Question: I want to make a calculator web app.
I'm using display: flex and I can't seem to figure out how to align the bottom row buttons properly using flex-grow.
CSS:
'''
main
{
display: flex;
flex-direction: column;
width: 250px;
}
#display
{
background-color: grey;
padding: 10px;
text-align: right;
}
.button-row
{
display: flex;
flex-direction: row;
background-color: orange;
}
button
{
padding: 20px 0px 20px 0px;
width: 10px;
flex-grow: 1;
}
#zero
{
flex-grow: 2;
}
'''

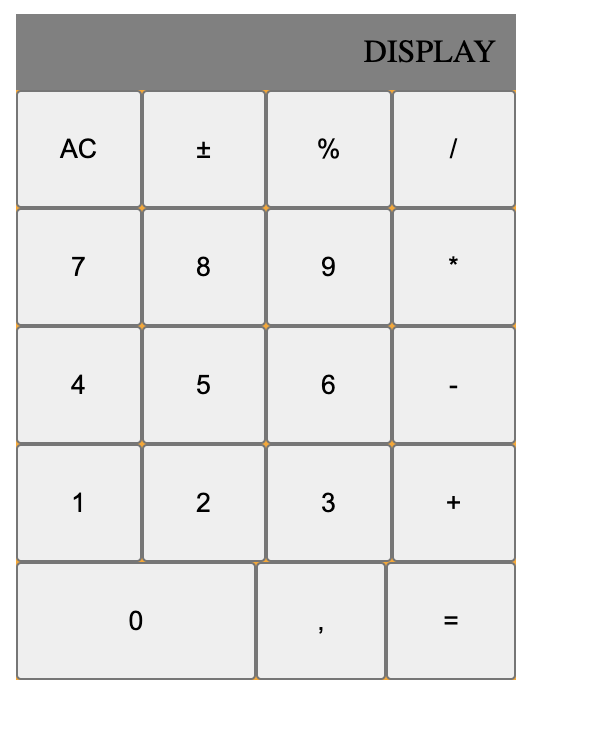
Answer: I would say please use the CSS Grid layout which is responsive as well. The below CSS grid was generated using <URL>. Code explained in comments.
'''
.calculator {
display: grid;
grid-template-columns: repeat(4, 1fr); /* Generate 4 columns of equal 1 fraction each */
grid-template-rows: repeat(6, 1fr); /* Generate 6 rows of equal 1 fraction each */
font-family: sans-serif;
font-weight: bold;
font-size: 18px;
}
.calculator>div {
background: #EFEFEF;
padding: 25px;
text-align: center;
box-shadow:
2px 0 0 0 #888,
0 2px 0 0 #888,
2px 2px 0 0 #888, /* Just to fix the corner. Solution from here: https://stackoverflow.com/a/288<PHONE> */
2px 0 0 0 #888 inset,
0 2px 0 0 #888 inset;
border-radius: 5px;
}
.calculator .div1 {
grid-area: 1 / 1 / 2 / 5; /* Start at Row 1, Start at Column 1, End at Row 2 and End at Column 5 */
background: #808080;
color: #fff;
text-align: right;
padding-right: 20px;
}
.div2 {
grid-area: 2 / 1 / 3 / 2;
}
.div3 {
grid-area: 2 / 2 / 3 / 3;
}
.div4 {
grid-area: 2 / 3 / 3 / 4;
}
.div5 {
grid-area: 2 / 4 / 3 / 5;
}
.div6 {
grid-area: 3 / 1 / 4 / 2;
}
.div7 {
grid-area: 3 / 2 / 4 / 3;
}
.div8 {
grid-area: 3 / 3 / 4 / 4;
}
.div9 {
grid-area: 3 / 4 / 4 / 5;
}
.div10 {
grid-area: 4 / 1 / 5 / 2;
}
.div11 {
grid-area: 4 / 2 / 5 / 3;
}
.div12 {
grid-area: 4 / 3 / 5 / 4;
}
.div13 {
grid-area: 4 / 4 / 5 / 5;
}
.div14 {
grid-area: 5 / 1 / 6 / 2;
}
.div15 {
grid-area: 5 / 2 / 6 / 3;
}
.div16 {
grid-area: 5 / 3 / 6 / 4;
}
.div17 {
grid-area: 5 / 4 / 6 / 5;
}
.div18 {
grid-area: 6 / 1 / 7 / 3;
}
.div19 {
grid-area: 6 / 3 / 7 / 4;
}
.div20 {
grid-area: 6 / 4 / 7 / 5;
}
'''
'''
<div class="calculator">
<div class="div1"> Display </div>
<div class="div2"> AC </div>
<div class="div3"> +- </div>
<div class="div4"> % </div>
<div class="div5"> / </div>
<div class="div6"> 7 </div>
<div class="div7"> 8 </div>
<div class="div8"> 9 </div>
<div class="div9"> * </div>
<div class="div10"> 4</div>
<div class="div11"> 5 </div>
<div class="div12"> 6</div>
<div class="div13"> - </div>
<div class="div14"> 1</div>
<div class="div15"> 2</div>
<div class="div16"> 3</div>
<div class="div17"> + </div>
<div class="div18"> 0 </div>
<div class="div19"> , </div>
<div class="div20"> = </div>
</div>
'''